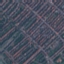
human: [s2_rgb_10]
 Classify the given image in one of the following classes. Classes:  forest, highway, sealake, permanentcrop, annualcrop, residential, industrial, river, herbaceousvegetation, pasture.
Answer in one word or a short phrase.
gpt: Residential